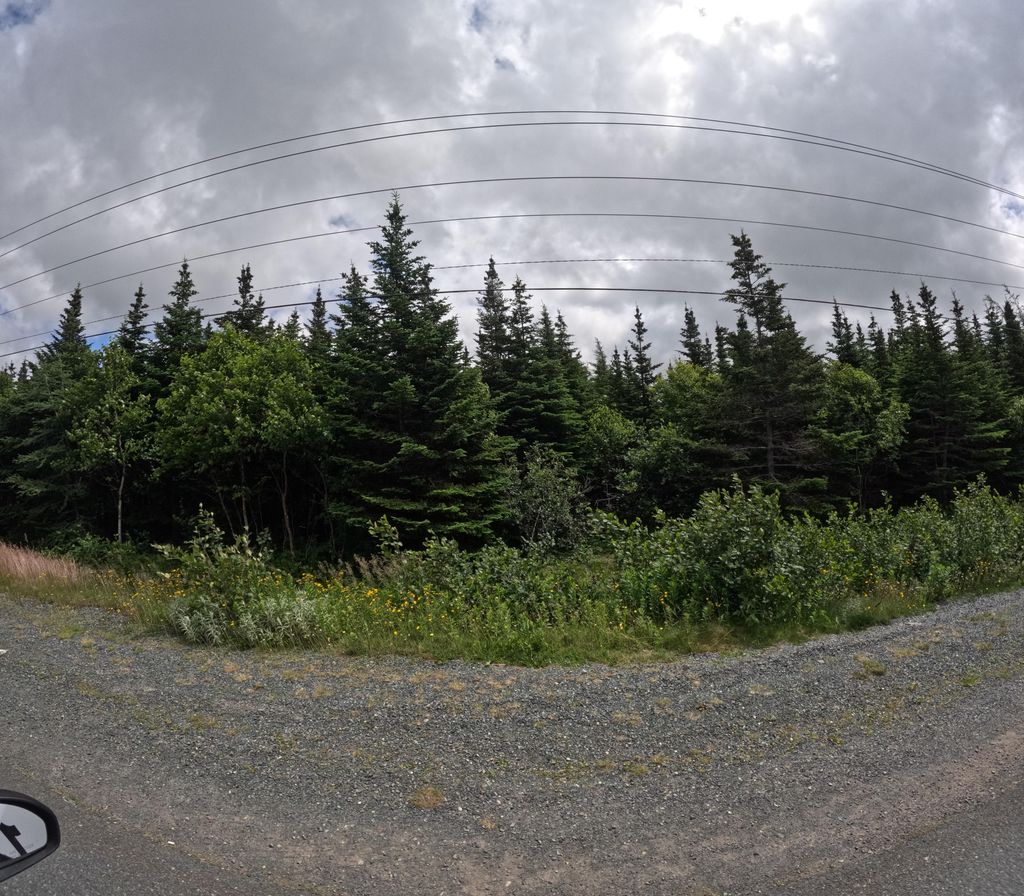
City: st_johns